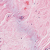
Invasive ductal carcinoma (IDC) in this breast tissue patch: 0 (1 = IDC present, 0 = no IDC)